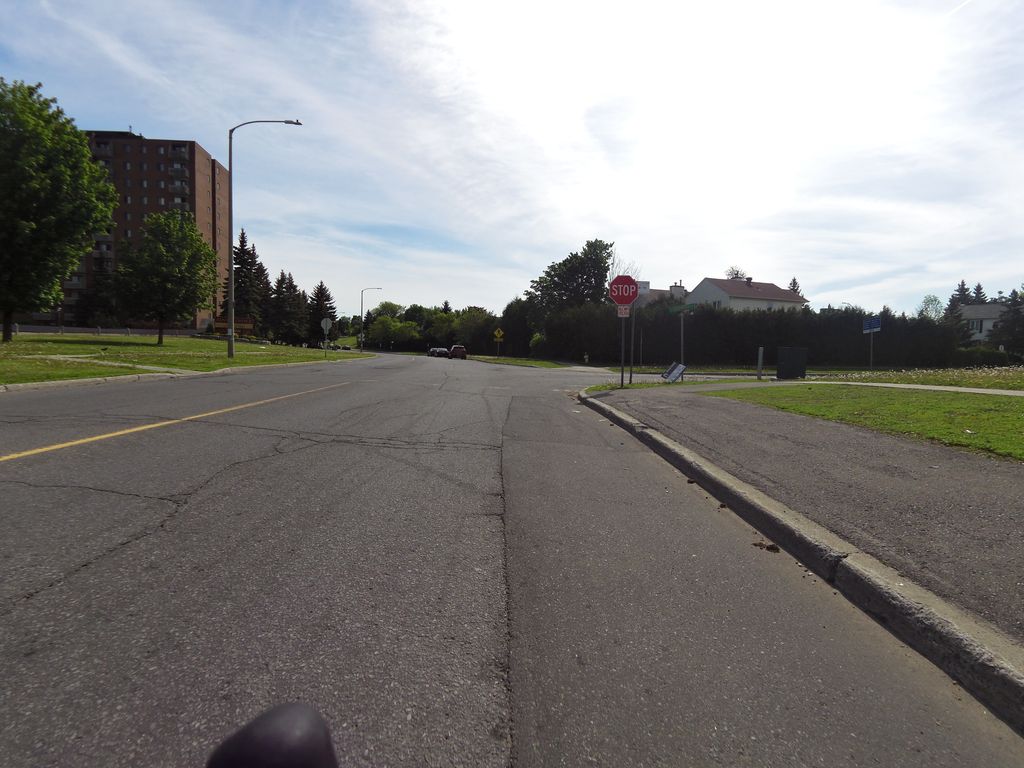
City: ottawa-gatineau